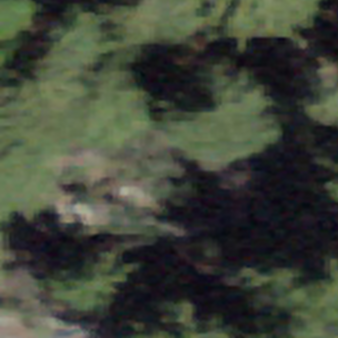
Label: other